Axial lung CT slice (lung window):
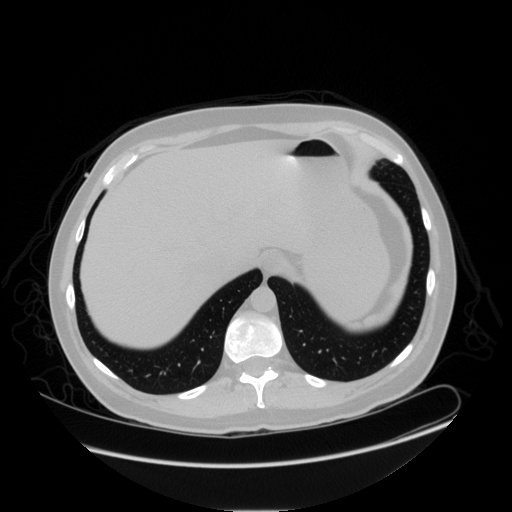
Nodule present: no